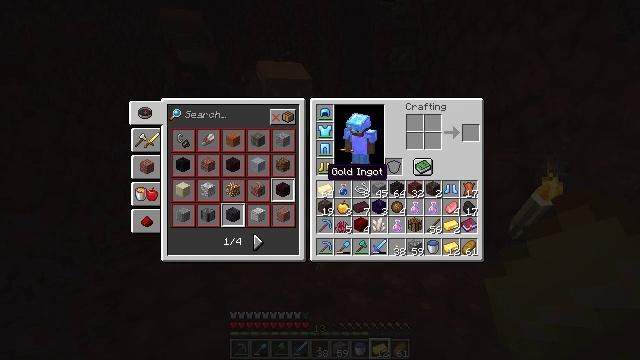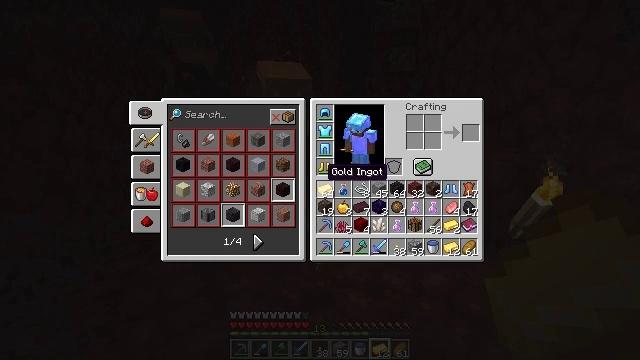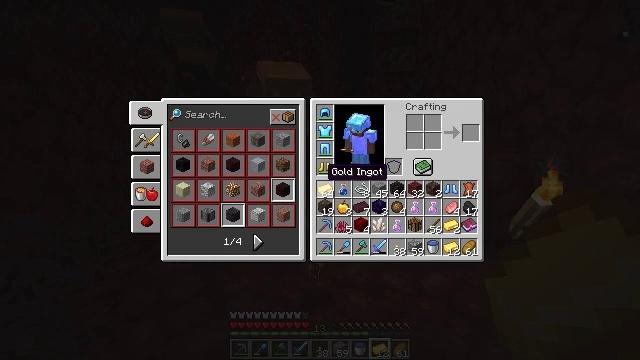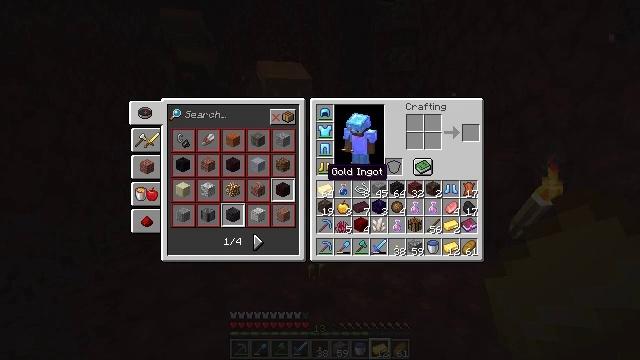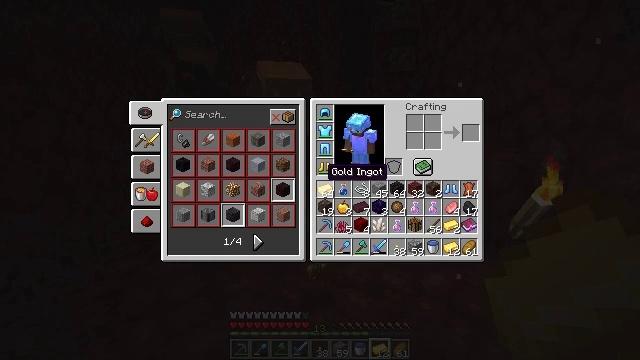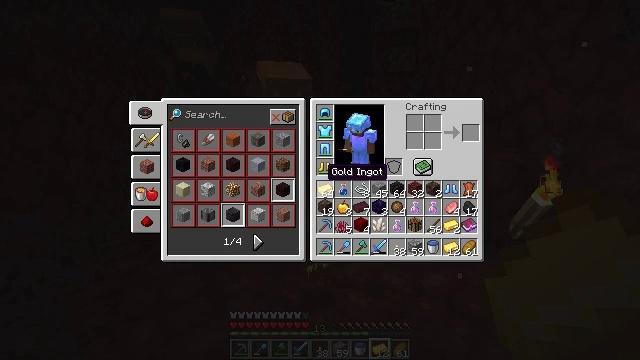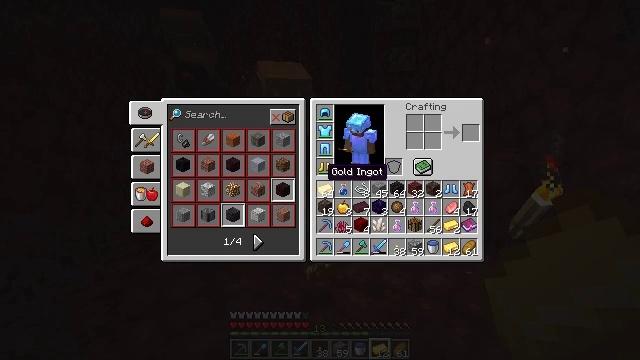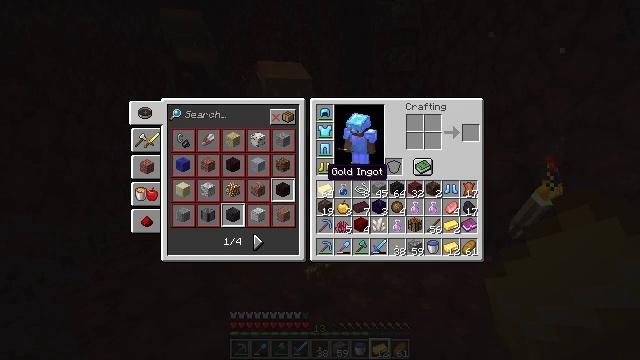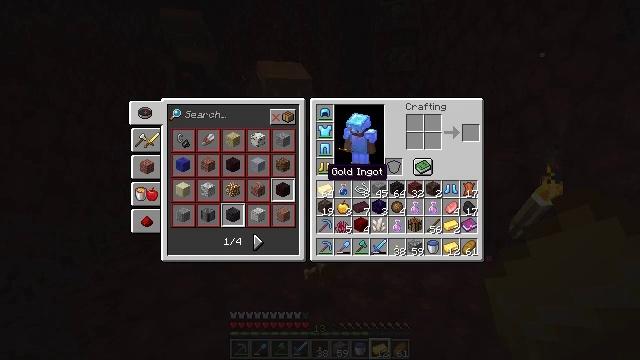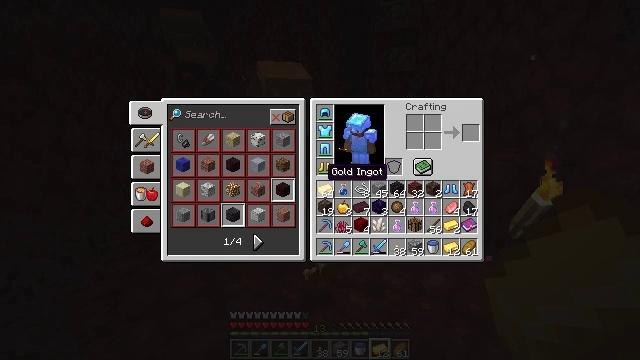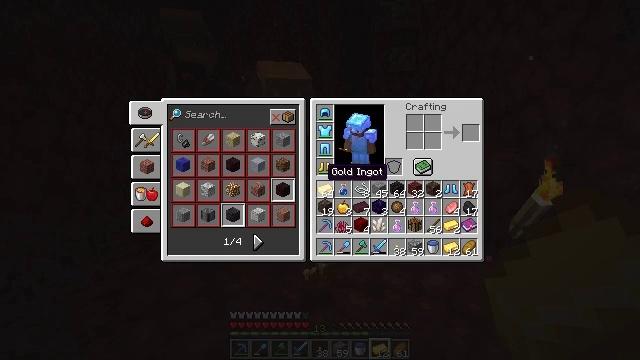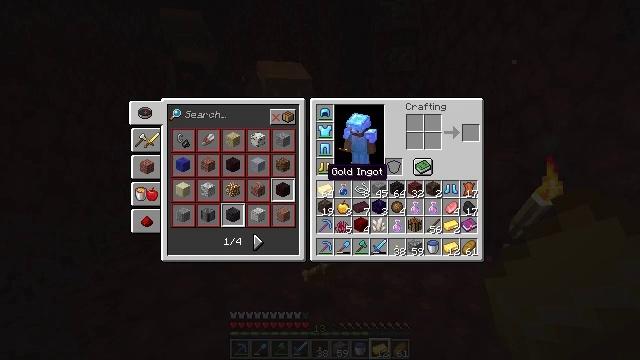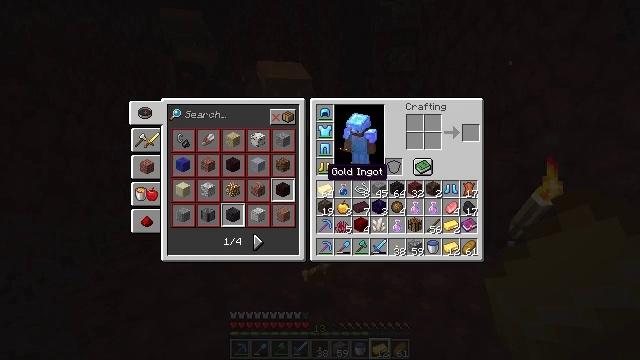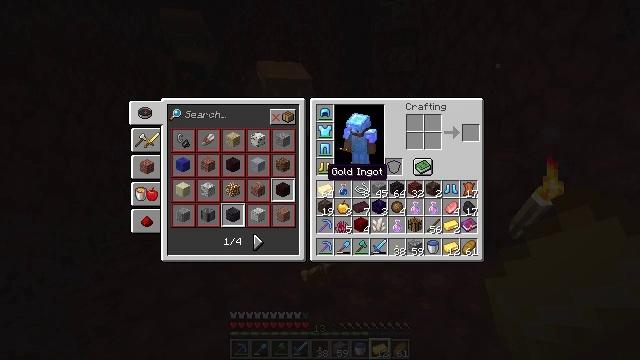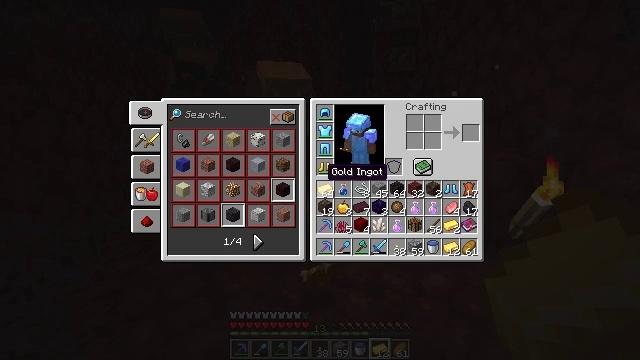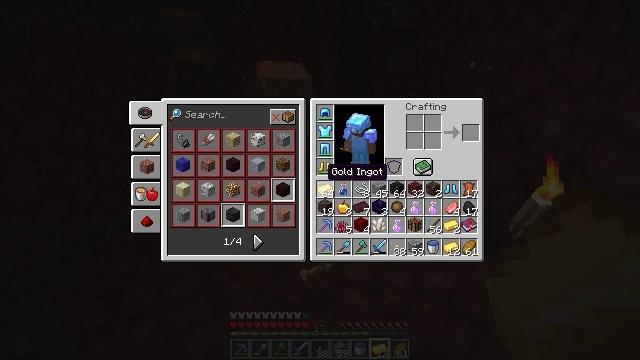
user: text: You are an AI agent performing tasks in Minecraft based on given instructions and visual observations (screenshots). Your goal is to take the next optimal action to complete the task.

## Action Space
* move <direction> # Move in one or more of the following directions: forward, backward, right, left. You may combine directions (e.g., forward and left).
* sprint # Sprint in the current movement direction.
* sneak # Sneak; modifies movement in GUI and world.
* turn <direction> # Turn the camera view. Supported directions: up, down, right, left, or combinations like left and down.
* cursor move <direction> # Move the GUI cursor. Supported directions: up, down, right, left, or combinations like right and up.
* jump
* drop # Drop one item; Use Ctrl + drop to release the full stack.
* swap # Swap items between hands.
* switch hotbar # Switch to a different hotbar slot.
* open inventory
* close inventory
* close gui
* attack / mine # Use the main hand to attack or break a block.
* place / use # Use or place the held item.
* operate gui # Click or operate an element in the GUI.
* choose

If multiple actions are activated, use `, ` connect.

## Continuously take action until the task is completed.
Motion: motion action
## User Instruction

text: Remove crying obsidian from the inventory.
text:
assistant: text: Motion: no_op
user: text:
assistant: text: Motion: no_op
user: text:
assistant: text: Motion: no_op
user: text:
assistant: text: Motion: no_op
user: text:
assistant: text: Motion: no_op
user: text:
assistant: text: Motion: no_op
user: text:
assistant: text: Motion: no_op
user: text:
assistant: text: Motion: no_op
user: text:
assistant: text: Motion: no_op
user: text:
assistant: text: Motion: no_op
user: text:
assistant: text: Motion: no_op
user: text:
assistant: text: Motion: no_op
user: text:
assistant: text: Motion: no_op
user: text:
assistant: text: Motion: no_op
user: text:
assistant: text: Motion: no_op
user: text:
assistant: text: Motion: no_op
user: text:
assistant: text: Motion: no_op
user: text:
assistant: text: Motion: no_op
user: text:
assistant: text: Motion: no_op
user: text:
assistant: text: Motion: no_op
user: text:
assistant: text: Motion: no_op
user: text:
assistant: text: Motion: no_op
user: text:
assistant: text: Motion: no_op
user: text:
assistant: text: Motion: no_op
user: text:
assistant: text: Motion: no_op
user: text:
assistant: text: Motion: no_op
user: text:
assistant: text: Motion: no_op
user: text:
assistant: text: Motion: no_op
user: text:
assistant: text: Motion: no_op
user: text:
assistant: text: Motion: no_op